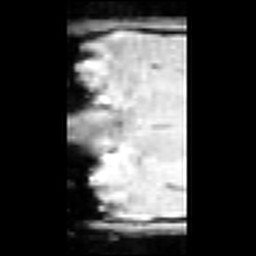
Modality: inplaneT1
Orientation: coronal
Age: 19
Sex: male